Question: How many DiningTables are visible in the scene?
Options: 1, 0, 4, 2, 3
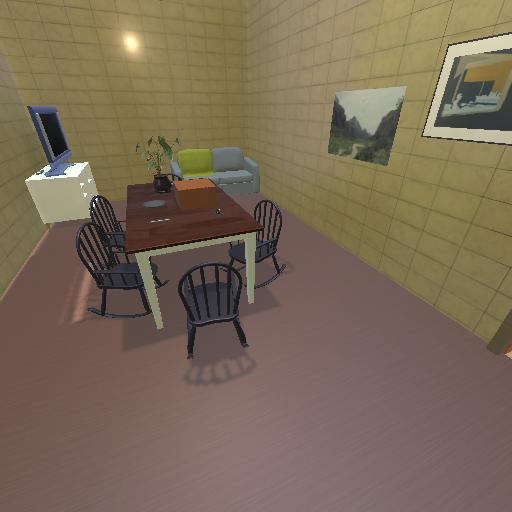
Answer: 1